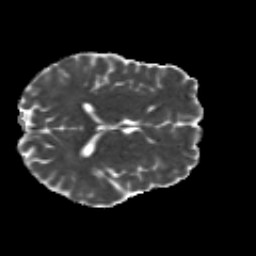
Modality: MD
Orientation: axial
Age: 30
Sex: male
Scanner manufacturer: siemens
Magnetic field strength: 3 T
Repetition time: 8.8 s
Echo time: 0.085 s